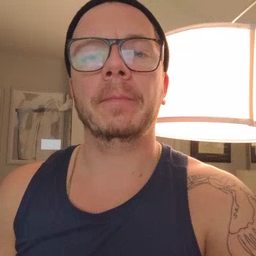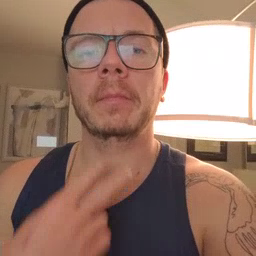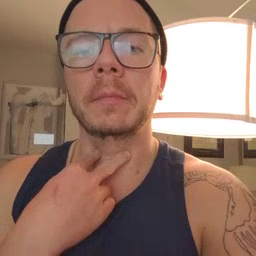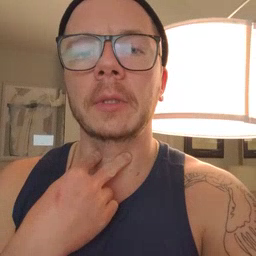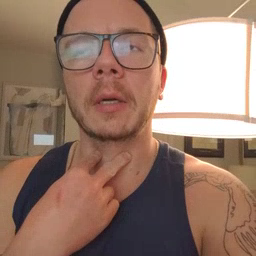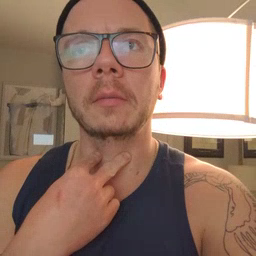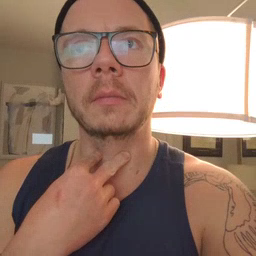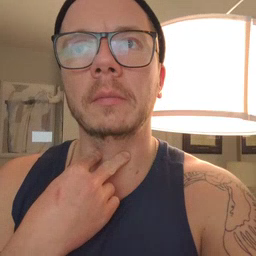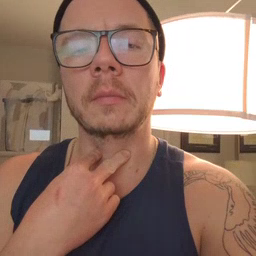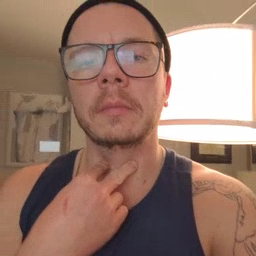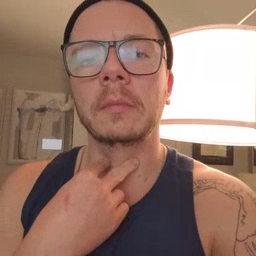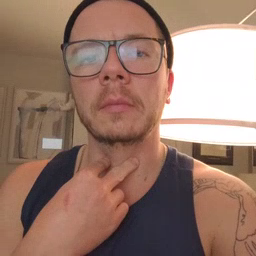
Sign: stuck